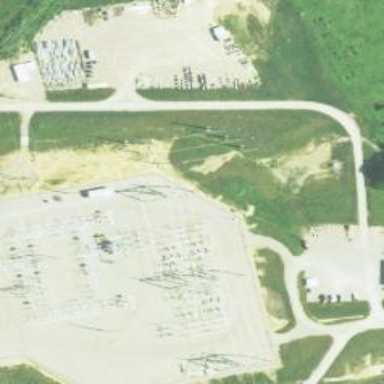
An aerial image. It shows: Switch for power supply.